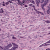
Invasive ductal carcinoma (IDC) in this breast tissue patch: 1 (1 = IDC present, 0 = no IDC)